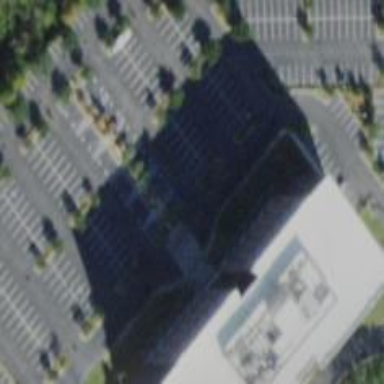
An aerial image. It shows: Parking space.